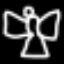
Label: angel